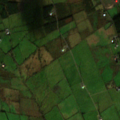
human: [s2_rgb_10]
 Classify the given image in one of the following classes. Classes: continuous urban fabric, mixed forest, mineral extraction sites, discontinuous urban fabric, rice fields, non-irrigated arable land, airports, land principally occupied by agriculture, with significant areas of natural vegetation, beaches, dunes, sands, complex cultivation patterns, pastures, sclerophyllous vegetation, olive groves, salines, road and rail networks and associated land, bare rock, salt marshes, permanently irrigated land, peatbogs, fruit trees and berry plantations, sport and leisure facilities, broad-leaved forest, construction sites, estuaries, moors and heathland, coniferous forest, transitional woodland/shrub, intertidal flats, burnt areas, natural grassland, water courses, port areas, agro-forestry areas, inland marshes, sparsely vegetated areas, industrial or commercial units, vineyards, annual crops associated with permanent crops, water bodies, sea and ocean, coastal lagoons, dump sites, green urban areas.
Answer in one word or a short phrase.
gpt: pastures, coniferous forest, transitional woodland/shrub